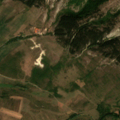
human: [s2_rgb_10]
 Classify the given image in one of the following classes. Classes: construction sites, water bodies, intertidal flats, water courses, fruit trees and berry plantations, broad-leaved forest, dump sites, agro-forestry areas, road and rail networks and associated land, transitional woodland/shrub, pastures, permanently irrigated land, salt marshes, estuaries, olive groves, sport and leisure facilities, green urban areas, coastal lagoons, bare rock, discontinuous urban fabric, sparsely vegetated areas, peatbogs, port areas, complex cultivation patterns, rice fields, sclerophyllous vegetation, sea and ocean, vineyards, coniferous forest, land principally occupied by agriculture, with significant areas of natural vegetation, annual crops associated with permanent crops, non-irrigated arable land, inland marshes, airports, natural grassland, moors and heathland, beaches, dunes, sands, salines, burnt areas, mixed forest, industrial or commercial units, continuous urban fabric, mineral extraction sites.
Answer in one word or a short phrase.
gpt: pastures, complex cultivation patterns, land principally occupied by agriculture, with significant areas of natural vegetation, broad-leaved forest, natural grassland, transitional woodland/shrub